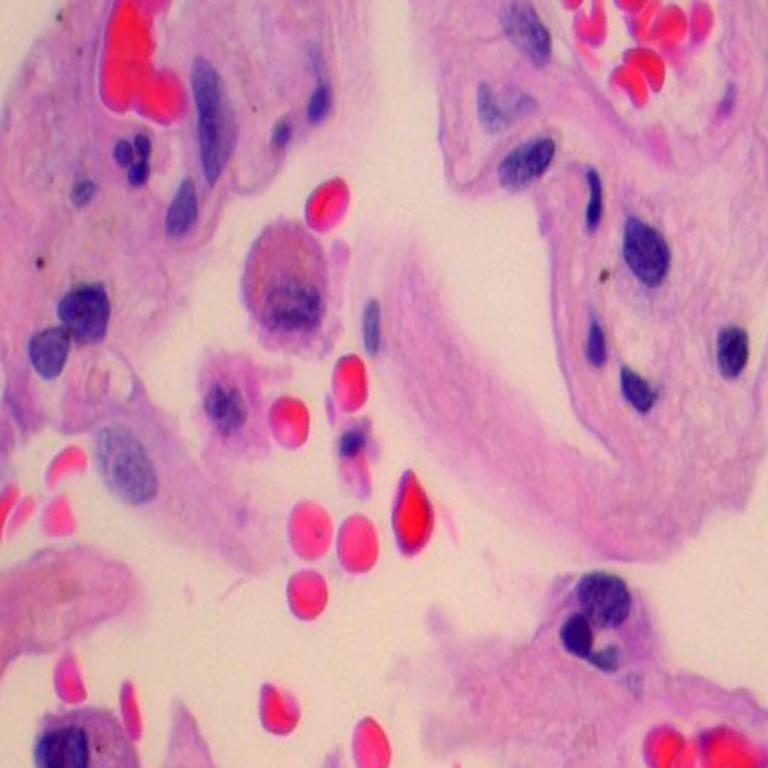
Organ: lung
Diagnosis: benign